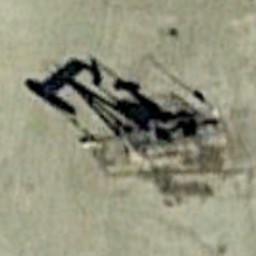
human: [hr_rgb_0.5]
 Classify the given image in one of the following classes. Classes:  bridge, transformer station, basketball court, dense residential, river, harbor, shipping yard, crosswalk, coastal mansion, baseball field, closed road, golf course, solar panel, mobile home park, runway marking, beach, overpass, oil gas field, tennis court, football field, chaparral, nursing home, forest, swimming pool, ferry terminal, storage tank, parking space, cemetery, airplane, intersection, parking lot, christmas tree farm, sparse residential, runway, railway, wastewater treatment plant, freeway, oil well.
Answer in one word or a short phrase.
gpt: oil well